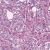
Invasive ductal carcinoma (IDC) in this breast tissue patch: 1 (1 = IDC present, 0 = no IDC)